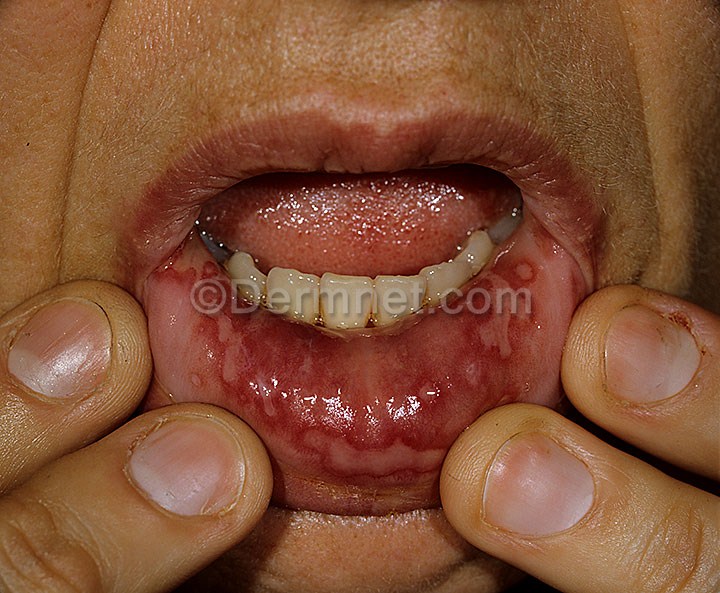
Disease: Warts Molluscum and other Viral Infections